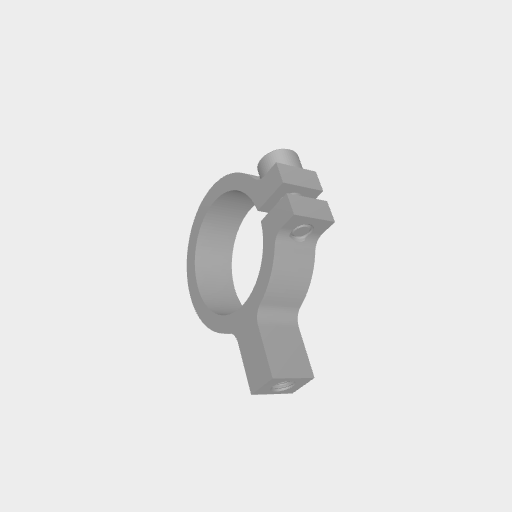
Part: Side1Post1ClampingMount21ID